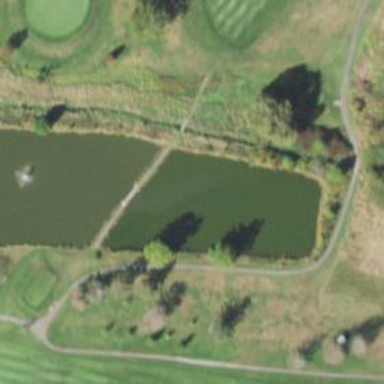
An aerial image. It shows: Water hazard on golf course.